Aerial crown-view tile of a tropical tree (Barro Colorado Island, Panama), acquired 20240813:
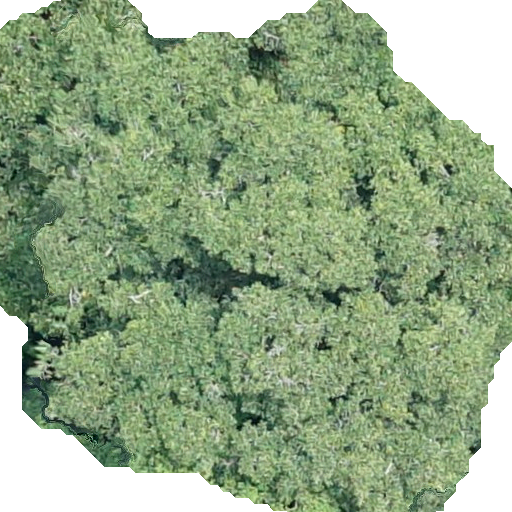
Species: Ficus obtusifolia
GBIF accepted scientific name: Ficus obtusifolia
Crown area: 353.113 m²